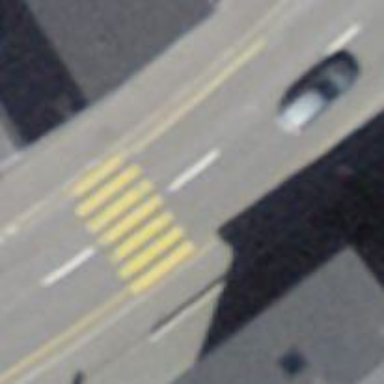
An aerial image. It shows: Marked zebra crossing on the road.